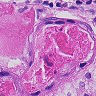
Metastatic tissue present: yes